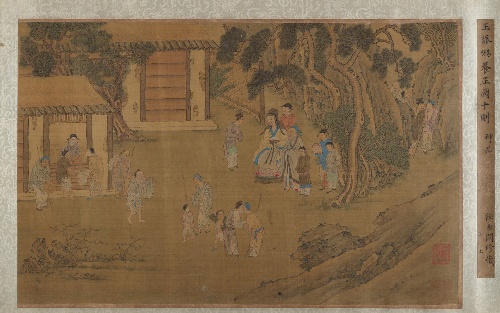
Title: 明/清   佚名   舊傳王振鵬   養正圖   卷|Family Training
Artist: Unidentified artist|Wang Zhenpeng
Artist bio: |Chinese, active ca. 1275–1330
Object type: Panels mounted as a handscroll
Classification: Paintings
Medium: Ten panels mounted as a handscroll; ink and color on silk
Culture: China
Period: Ming (1368–1644) or Qing (1644–1911) dynasty
Dimensions: Image (each panel, approx.): 13 3/8 × 16 1/4 in. (34 × 41.3 cm)
Department: Asian Art
Credit line: John Stewart Kennedy Fund, 1913
Accession year: 1913
Repository: Metropolitan Museum of Art, New York, NY
Tags: Women|Children|Men|Family